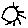
Label: sun